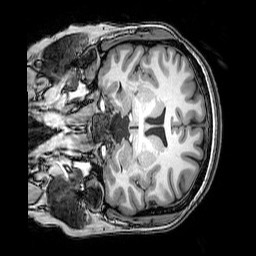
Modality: T1w
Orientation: coronal
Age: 30
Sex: female
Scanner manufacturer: philips
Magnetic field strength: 3 T
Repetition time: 0.008113 s
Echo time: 0.003709 s